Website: apple
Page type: orders-overview
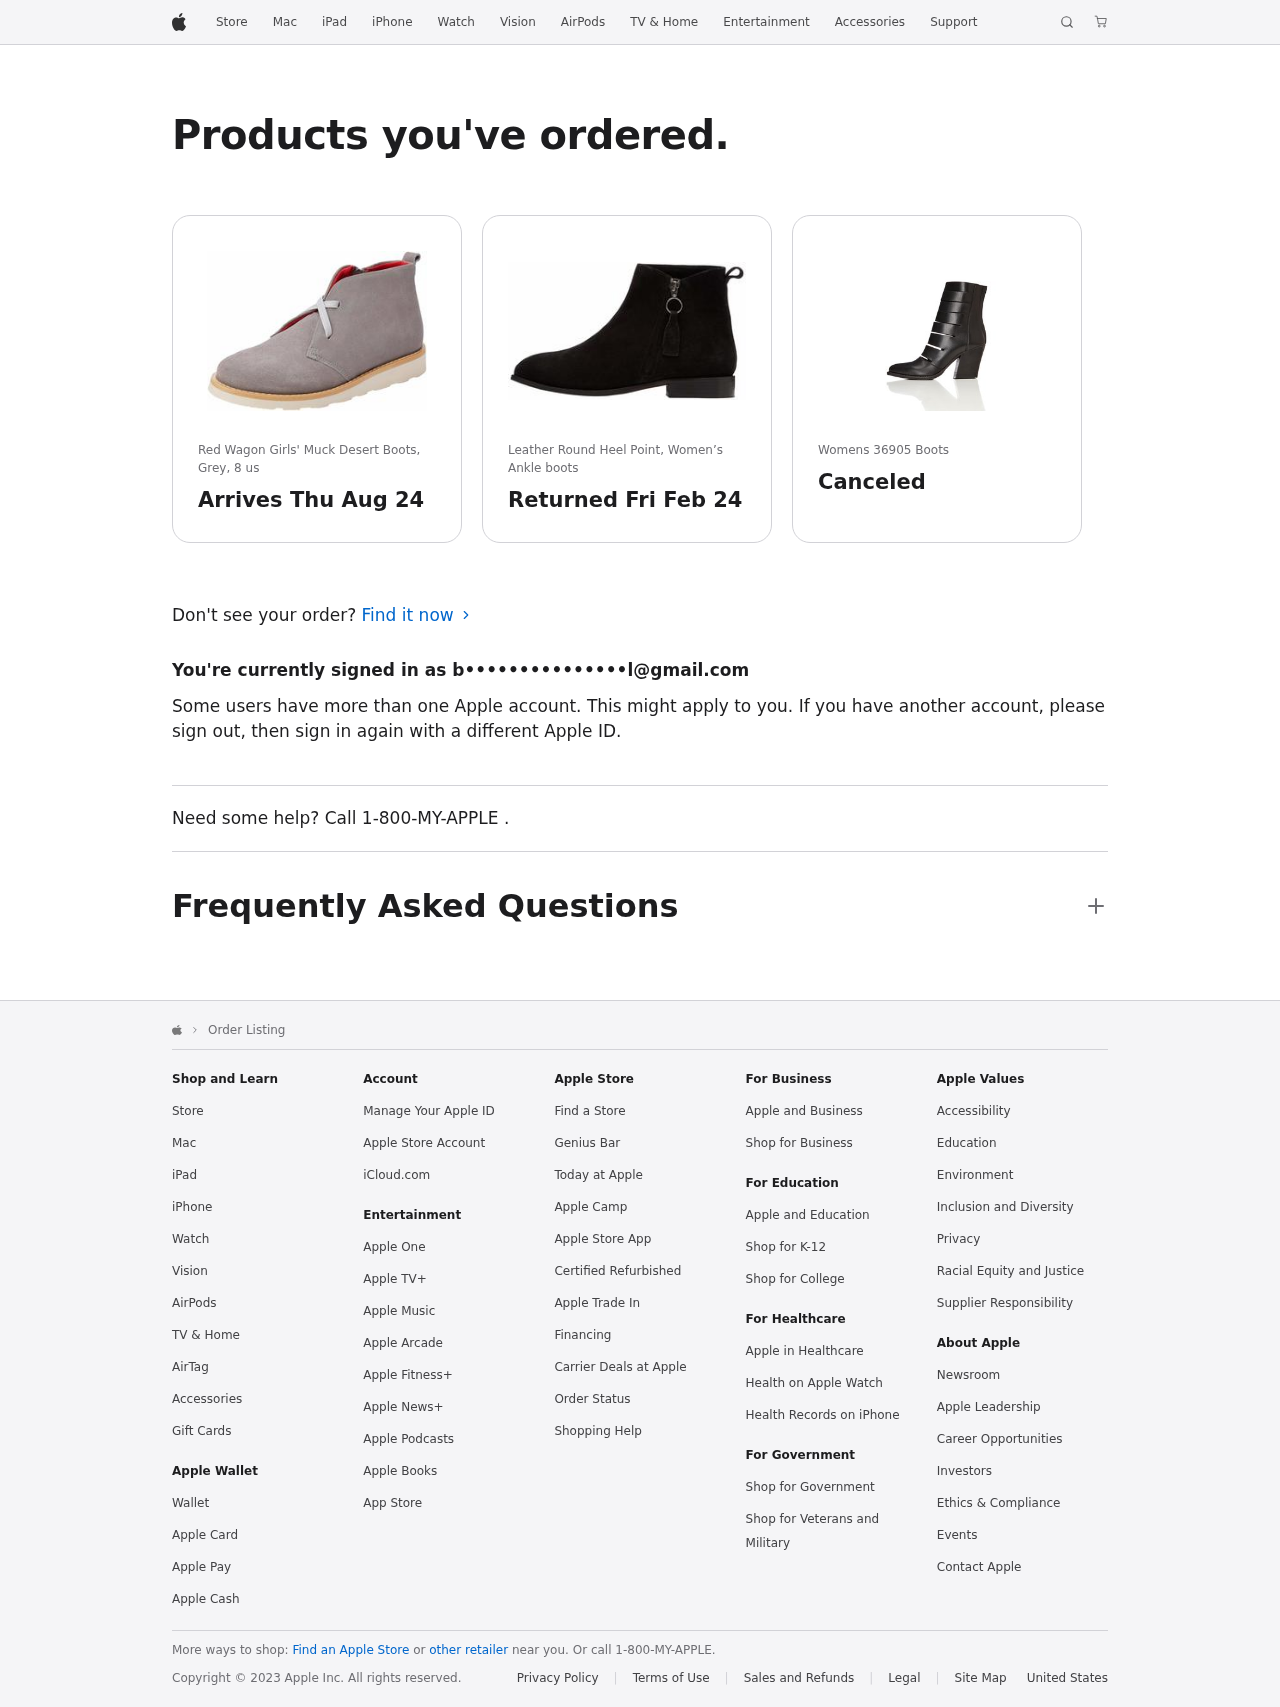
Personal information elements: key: PII_EMAIL
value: b•••••••••••••••l@gmail.com
Product elements: key: PRODUCT1_NAME
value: Red Wagon Girls' Muck Desert Boots, Grey, 8 us
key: PRODUCT2_NAME
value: Leather Round Heel Point, Women’s Ankle boots
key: PRODUCT3_NAME
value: Womens 36905 Boots
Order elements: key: ORDER_DELIVERY_DATE
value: Thu Aug 24
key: ORDER_RETURN_BY_DATE
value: Fri Feb 24